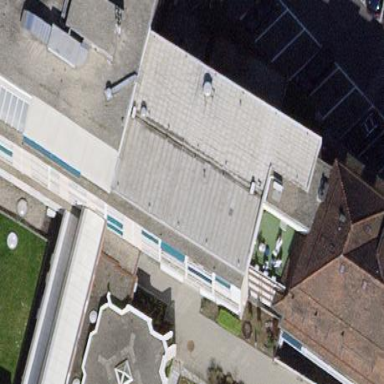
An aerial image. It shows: Hospital building.